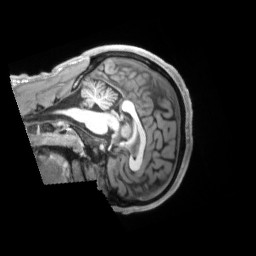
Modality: T1w
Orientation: sagittal
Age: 23
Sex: male
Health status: ill
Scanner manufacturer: siemens
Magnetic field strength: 3 T
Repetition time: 2.2 s
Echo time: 0.00157 s